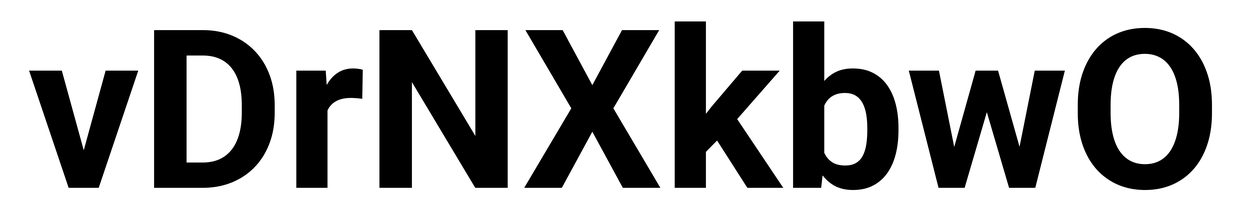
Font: Roboto_Bold